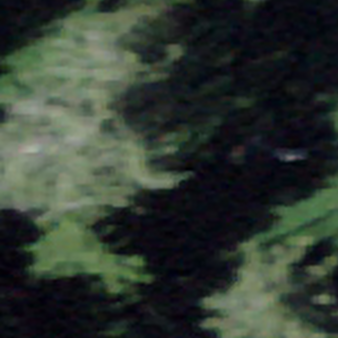
Label: other